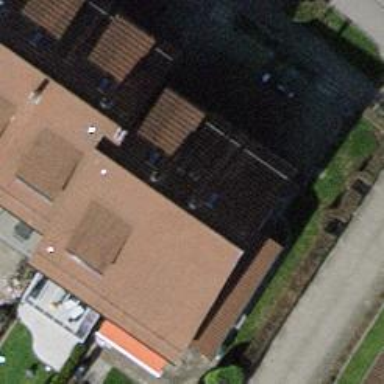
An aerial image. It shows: Terrace building.